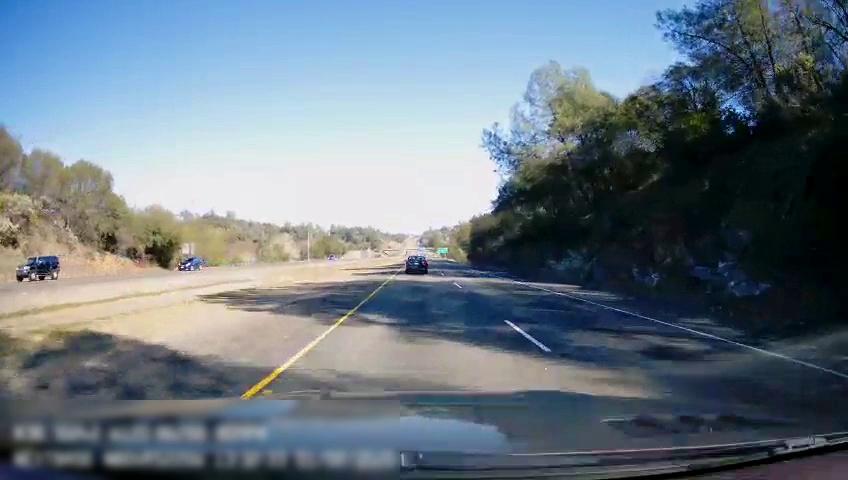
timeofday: Day
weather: Sunny
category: Drivable Space
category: Drivable Space
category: Vehicles | SUV
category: Vehicles | Car
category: Vehicles | Car
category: Lanes | Current Lane
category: Lanes | Current Lane
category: Lanes | Alternate Lane
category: Traffic | Signs